Question: I am not very much familiar with windows phone programming.
I need a message box like this

I have figured out how to show simple message box. Mean I can show a title (Alert), Desc (Account number is required), and a OK button.
And now I don't know how to:
1. Change the color to Alert text.
2. Its background to that dark color.
3. And button background to orange color.
Well by using toolkit described in <URL> I would be able to change the color of Alert text. But I don't to use a whole toolkit just to change the color or that text. But if it can customize my message box as in above picture than I would definitely use it.
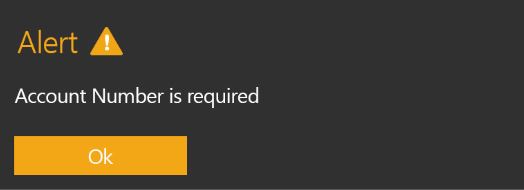
Answer: Look at the <URL>. It will let you put whatever you want into a dialog.